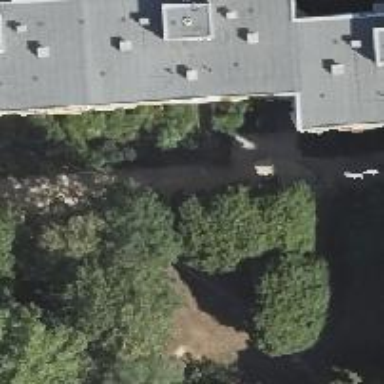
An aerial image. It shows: Flat-roofed apartment building.